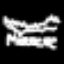
Label: octagon